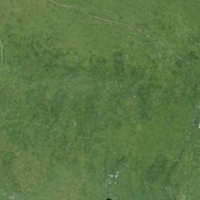
EUNIS habitat code: 23
Species observed at this site:
Dactylorhiza majalis